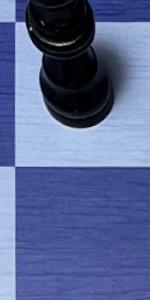
Label: Empty